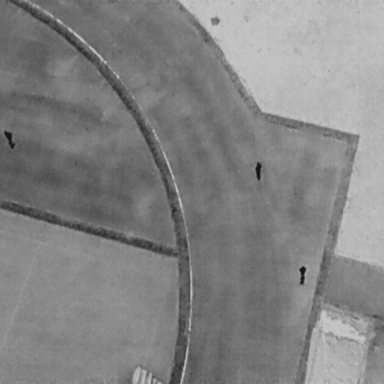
There are three People in the infrared image.